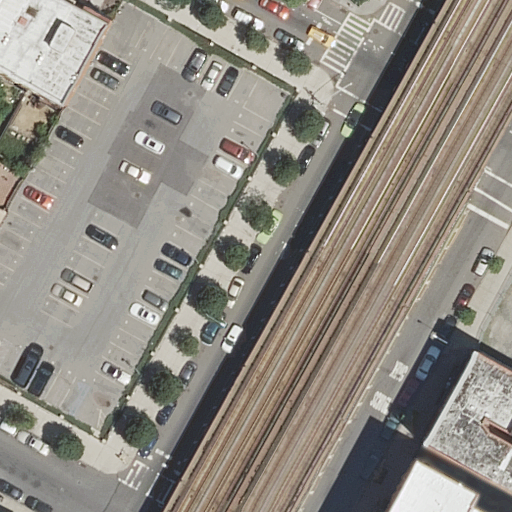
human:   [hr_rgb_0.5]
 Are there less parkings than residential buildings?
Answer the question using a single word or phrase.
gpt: yes

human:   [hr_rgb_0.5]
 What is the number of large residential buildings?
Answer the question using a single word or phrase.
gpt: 1

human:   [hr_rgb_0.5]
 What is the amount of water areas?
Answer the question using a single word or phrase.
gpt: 0

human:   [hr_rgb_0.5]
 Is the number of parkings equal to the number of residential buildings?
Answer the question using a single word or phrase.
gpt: no

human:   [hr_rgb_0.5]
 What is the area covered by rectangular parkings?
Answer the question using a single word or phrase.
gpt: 244m2

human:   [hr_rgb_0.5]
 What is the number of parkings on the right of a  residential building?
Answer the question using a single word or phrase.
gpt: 1

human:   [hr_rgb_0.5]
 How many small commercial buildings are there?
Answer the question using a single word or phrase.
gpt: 0

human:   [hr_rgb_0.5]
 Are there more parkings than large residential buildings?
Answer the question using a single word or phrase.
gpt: yes

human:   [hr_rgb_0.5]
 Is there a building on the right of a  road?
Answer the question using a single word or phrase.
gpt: yes

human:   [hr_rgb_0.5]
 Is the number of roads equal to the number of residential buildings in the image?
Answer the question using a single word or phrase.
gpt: no

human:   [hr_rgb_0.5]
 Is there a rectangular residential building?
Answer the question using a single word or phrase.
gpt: yes

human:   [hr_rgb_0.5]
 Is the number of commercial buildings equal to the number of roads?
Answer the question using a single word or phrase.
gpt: no

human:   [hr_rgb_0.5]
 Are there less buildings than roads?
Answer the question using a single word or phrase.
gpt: yes

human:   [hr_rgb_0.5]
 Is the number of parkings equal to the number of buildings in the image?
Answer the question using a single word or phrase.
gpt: no

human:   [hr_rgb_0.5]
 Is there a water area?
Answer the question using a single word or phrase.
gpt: no

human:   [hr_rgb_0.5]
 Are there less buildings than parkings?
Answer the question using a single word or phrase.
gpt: no

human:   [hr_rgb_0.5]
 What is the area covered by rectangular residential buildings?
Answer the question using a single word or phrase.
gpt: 347m2

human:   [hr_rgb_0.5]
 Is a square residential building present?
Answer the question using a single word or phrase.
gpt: no

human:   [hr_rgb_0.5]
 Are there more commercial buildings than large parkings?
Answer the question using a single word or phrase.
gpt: no

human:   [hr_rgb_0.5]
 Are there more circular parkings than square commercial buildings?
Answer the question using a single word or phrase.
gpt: no

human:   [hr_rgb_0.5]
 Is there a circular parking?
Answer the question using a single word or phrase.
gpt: no

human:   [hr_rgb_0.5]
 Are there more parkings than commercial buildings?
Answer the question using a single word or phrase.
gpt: yes

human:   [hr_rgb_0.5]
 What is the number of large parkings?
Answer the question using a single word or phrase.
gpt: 0

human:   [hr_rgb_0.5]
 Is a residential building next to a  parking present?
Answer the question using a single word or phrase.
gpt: yes

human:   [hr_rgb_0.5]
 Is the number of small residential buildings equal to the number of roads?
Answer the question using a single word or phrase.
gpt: no

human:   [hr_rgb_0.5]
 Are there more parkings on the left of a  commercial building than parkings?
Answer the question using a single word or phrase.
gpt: no

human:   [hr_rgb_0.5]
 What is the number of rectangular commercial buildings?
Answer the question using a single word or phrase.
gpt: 0

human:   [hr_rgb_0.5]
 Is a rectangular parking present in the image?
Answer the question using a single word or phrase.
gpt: yes

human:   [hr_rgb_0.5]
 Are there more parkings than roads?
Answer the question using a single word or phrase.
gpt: no

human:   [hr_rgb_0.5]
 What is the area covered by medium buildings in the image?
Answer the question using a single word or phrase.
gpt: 626m2

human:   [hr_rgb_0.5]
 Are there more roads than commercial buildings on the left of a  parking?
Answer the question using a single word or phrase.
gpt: yes

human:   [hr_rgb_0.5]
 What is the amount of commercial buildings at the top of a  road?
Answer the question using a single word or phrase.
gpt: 0

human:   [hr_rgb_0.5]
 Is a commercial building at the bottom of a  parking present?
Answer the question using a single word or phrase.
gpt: no

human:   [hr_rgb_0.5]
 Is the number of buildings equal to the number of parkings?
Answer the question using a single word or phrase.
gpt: no

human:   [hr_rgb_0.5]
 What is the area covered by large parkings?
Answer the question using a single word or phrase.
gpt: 0m2

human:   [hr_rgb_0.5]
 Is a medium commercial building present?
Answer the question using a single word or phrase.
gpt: no